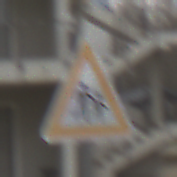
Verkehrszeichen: KinderLinks
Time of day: Midday
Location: Outdoor (Urban)
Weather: Overcast
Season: NotSpecified
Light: Natural